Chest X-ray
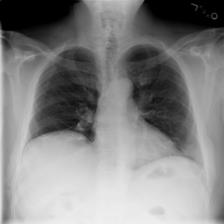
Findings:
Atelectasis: negative
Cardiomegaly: negative
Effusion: negative
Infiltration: negative
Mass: negative
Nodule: negative
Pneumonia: negative
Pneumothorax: negative
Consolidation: negative
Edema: negative
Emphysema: negative
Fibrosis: negative
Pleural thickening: negative
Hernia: negative